Question: I am using 'LGSideMenuController' pod in app to show the side menu on my home screen
I created a function in my file like this to show the side menu
'''
func rootViewController() {
let appDelegate = UIApplication.shared.delegate as? AppDelegate
let mainViewController = DashboardViewController.instantiate(fromAppStoryboard: .Main)
let leftViewController = SideMenuViewController.instantiate(fromAppStoryboard: .Main)
let sideMenuController = LGSideMenuController(rootViewController: UINavigationController(rootViewController: mainViewController),leftViewController: leftViewController, rightViewController: nil)
sideMenuController.delegate = self
sideMenuController.leftViewWidth = UIScreen.main.bounds.width - 150
sideMenuController.leftViewPresentationStyle = .slideAbove
self.navigationController?.pushViewController(sideMenuController, animated: true)
appDelegate?.window?.rootViewController = sideMenuController
appDelegate?.window?.makeKeyAndVisible()
}
'''
And call it in my 'LoginViewController' to set the 'rootViewController' in the app
'''
@IBAction func signInButtonTapped(_ sender: UIButton) {
AppDelegate.shared.rootViewController()
}
'''
After that I called sideMenu in my 'DashboardViewController'
'''
import UIKit
import LGSideMenuController
class DashboardViewController: UIViewController, LGSideMenuDelegate {
//MARK:- IBOUTLETS
//MARK:-
@IBOutlet weak var collectionView: UICollectionView!
//MARK:- VARIABLES
//MARK:-
var dashboardItems = ["Customer", "Sales Men", "Order", "Payment Collection", "News", "Message", "demo", "demo", "demo", "demo"]
//MARK:- CONSTANTS
//MARK:-
//MARK:- VIEW CONTROLLER LIFE CYCLE
//MARK:-
override func viewDidLoad() {
super.viewDidLoad()
sideMenuController?.delegate = self
addHamburgerMenu()
}
override func onHamburgerMenu() {
self.sideMenuController?.showLeftView(animated: true, completionHandler: nil)
}
}
'''
SideMenuController class:
'''
import UIKit
import XLPagerTabStrip
import LGSideMenuController
class SideMenuViewController: UIViewController, IndicatorInfoProvider, LGSideMenuDelegate {
@IBOutlet weak var tableView: UITableView!
override func viewDidLoad() {
super.viewDidLoad()
// Do any additional setup after loading the view.
sideMenuController?.delegate = self
}
func indicatorInfo(for pagerTabStripController: PagerTabStripViewController) -> IndicatorInfo {
return IndicatorInfo(title: "SideMenu")
}
}
extension SideMenuViewController: UITableViewDataSource, UITableViewDelegate {
func tableView(_ tableView: UITableView, numberOfRowsInSection section: Int) -> Int {
return 6
}
func tableView(_ tableView: UITableView, heightForRowAt indexPath: IndexPath) -> CGFloat {
return 50
}
func tableView(_ tableView: UITableView, cellForRowAt indexPath: IndexPath) -> UITableViewCell {
let cell = self.tableView.dequeueReusableCell(withIdentifier: "sideMenuCell", for: indexPath) as! SideMenuTableViewCell
return cell
}
func tableView(_ tableView: UITableView, didSelectRowAt indexPath: IndexPath) {
print("did select is working fine")
let storyBoard = UIStoryboard(name: "Main", bundle: nil)
let vc = storyBoard.instantiateViewController(withIdentifier: "CustomerListViewController") as! CustomerListViewController
self.navigationController?.pushViewController(vc, animated: true)
}
}
class SideMenuTableViewCell: UITableViewCell {
@IBOutlet weak var itemLabel: UILabel!
override func awakeFromNib() {
super.awakeFromNib()
}
}
'''
when I am clicked side button it is showing the sideMenu but the problem is when I am selecting any item in sideMenu to go to next ViewController it is not working. When I am clicking sendNewRequest it is not working. Please help?

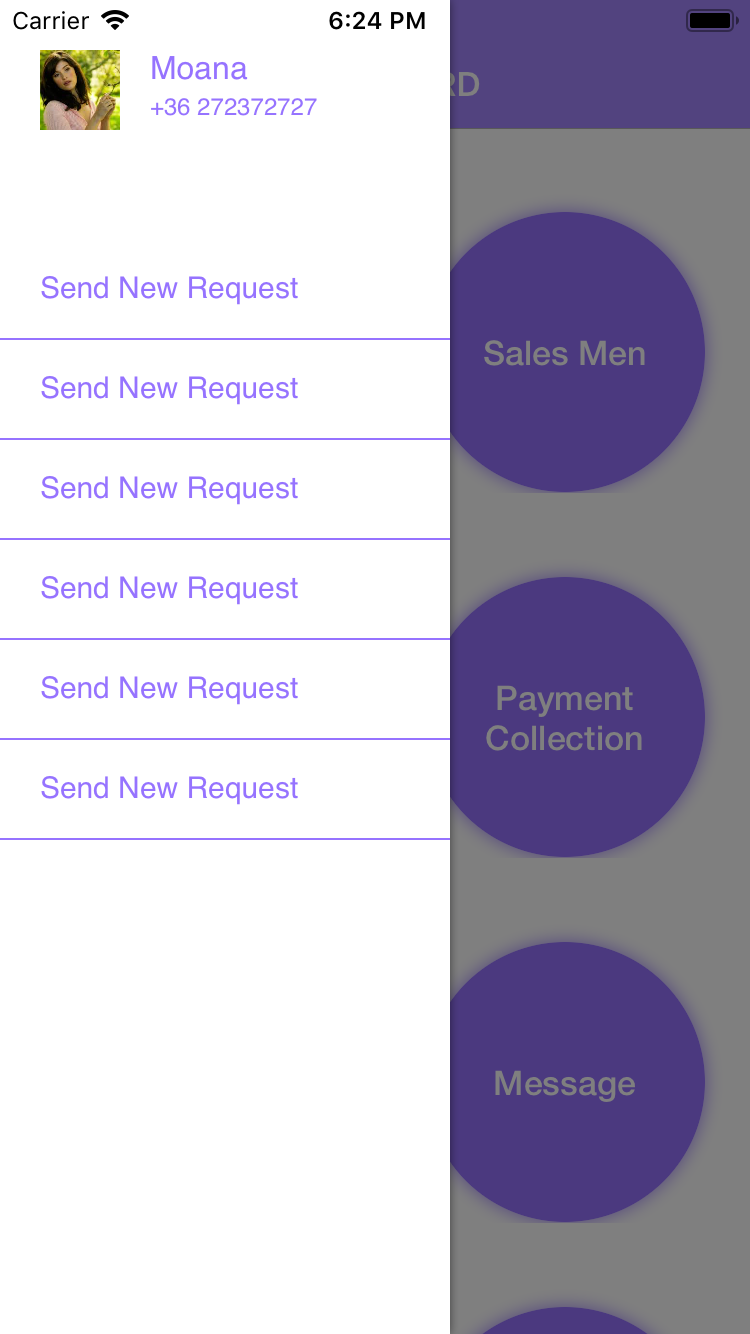
Answer: You need to change didSelectRowAt method in SideMenuViewController:
'''
func tableView(_ tableView: UITableView, didSelectRowAt indexPath: IndexPath) {
let storyBoard = UIStoryboard(name: "Main", bundle: nil)
let viewController = storyBoard.instantiateViewController(withIdentifier: "CustomerListViewController") as! CustomerListViewController
let navigationController = sideMenuController!.rootViewController as! UINavigationController
navigationController.pushViewController(viewController, animated: true)
sideMenuController?.hideLeftView(animated: true, completionHandler: nil)
}
'''